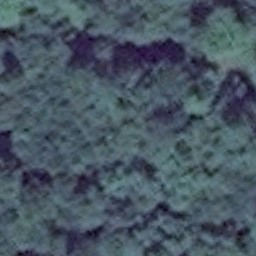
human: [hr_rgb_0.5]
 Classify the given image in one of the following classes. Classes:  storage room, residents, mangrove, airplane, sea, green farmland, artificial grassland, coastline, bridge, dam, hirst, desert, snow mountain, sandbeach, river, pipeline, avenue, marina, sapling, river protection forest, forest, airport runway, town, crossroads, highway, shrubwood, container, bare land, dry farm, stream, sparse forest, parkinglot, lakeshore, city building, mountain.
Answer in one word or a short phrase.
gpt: forest